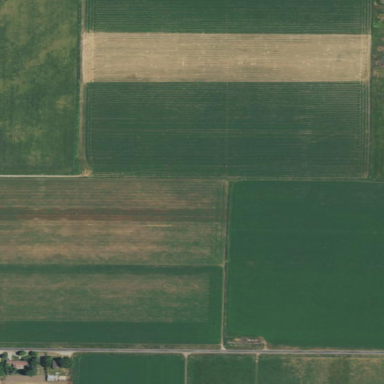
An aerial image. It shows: Farmland with pivot irrigation system.